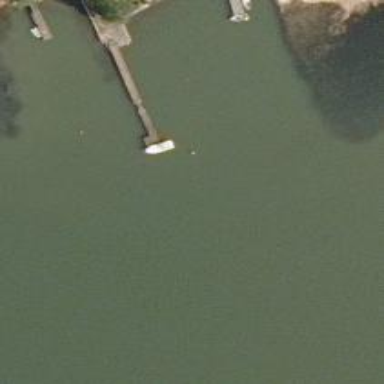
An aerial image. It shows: Man-made pier.